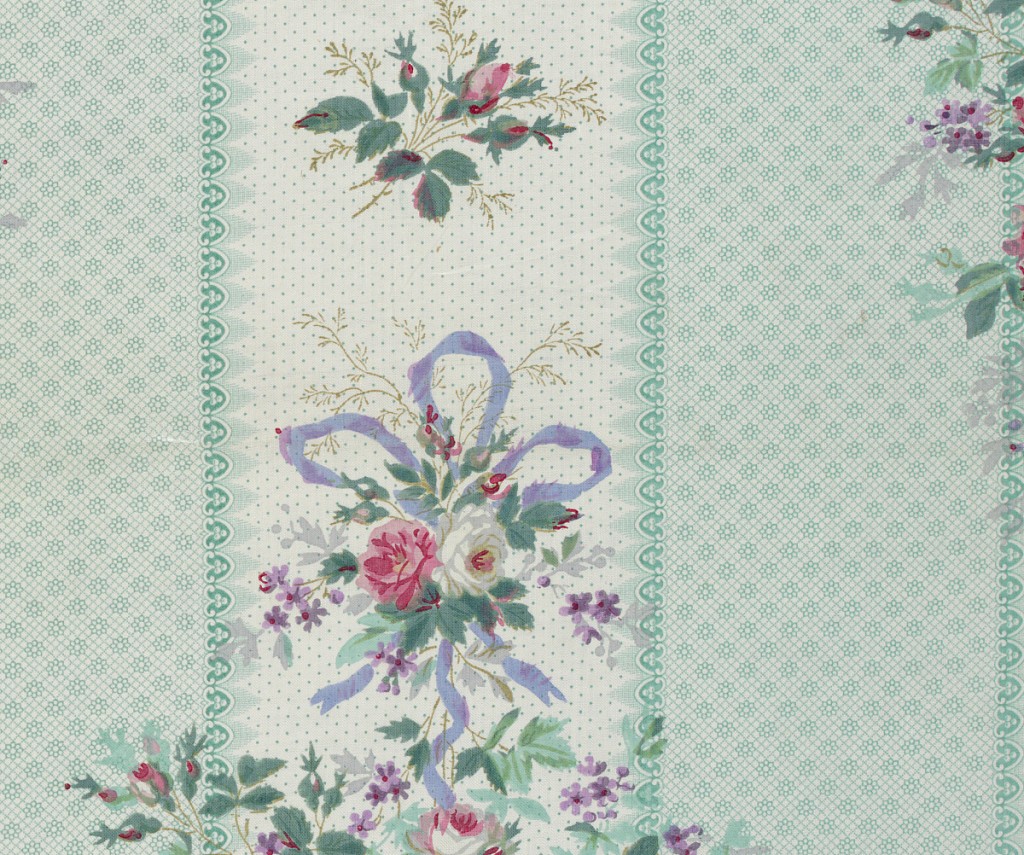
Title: Textile
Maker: Schwartz-Huguenin
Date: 1851–63
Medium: cotton Technique: printed by engraved roller and/or block printed on plain weave; glazed
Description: a) Ground printed by "molette" in broad fancy stripes in grey, one stripe composed of rosettes, the other dotted, with fancy edge. Long cluster of roses, violets and ribbons printed in dotted stripe in red, grey, shades of green and violet, probably by block. B) Same design on green printed pround. Glazed.